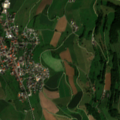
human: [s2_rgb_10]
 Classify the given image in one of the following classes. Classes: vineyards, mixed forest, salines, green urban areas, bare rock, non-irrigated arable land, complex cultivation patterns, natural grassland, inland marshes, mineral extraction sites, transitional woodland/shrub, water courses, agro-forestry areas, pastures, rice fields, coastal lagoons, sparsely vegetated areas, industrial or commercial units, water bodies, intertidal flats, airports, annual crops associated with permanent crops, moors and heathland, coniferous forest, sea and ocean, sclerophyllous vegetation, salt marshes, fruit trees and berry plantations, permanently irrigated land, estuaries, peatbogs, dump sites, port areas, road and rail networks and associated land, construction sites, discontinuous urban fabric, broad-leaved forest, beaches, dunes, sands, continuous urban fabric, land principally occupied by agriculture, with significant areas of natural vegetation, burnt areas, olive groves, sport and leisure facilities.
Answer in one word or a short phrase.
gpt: discontinuous urban fabric, non-irrigated arable land, broad-leaved forest